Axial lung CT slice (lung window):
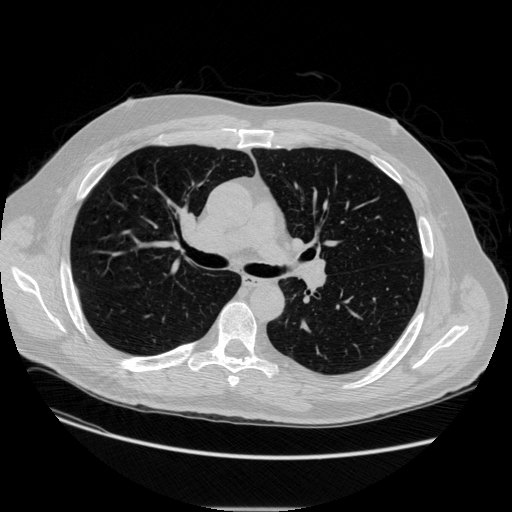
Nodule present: no